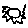
Label: sun